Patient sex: M
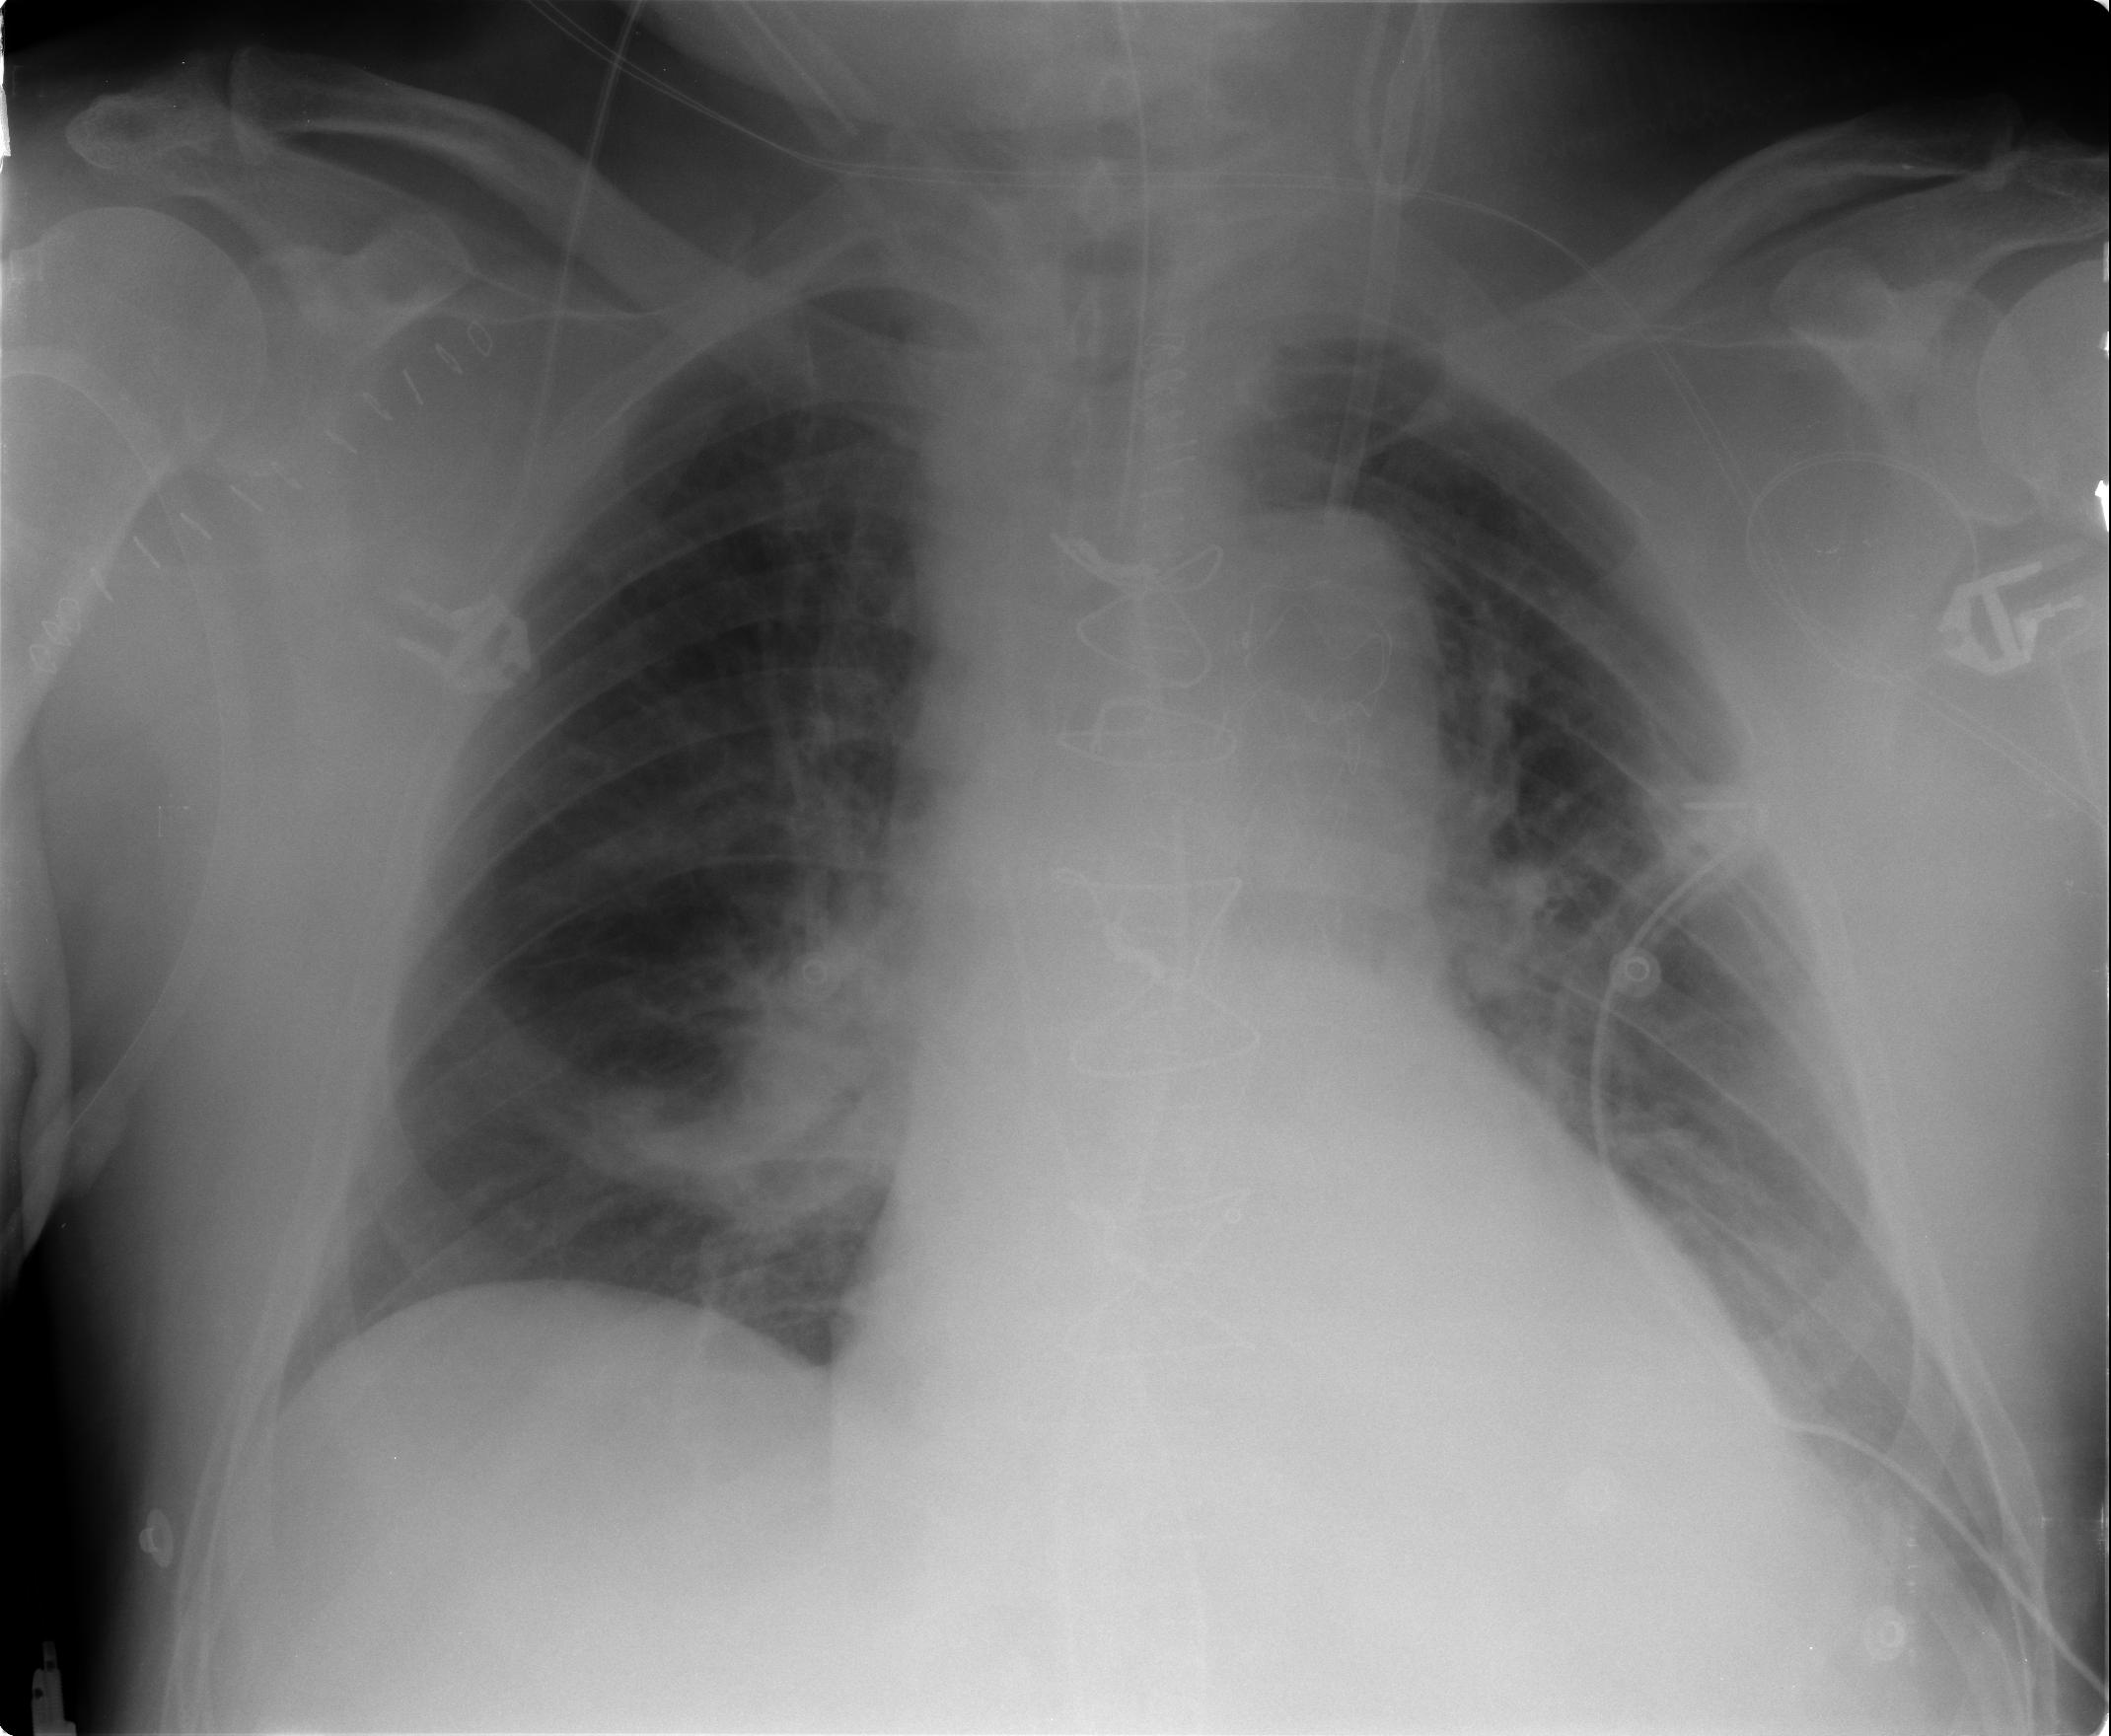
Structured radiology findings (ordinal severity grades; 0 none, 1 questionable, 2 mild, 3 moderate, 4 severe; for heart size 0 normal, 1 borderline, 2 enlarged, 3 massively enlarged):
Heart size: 2
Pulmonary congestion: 2
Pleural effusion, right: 0
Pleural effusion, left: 1
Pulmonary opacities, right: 2
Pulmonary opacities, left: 0
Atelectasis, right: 2
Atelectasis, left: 2